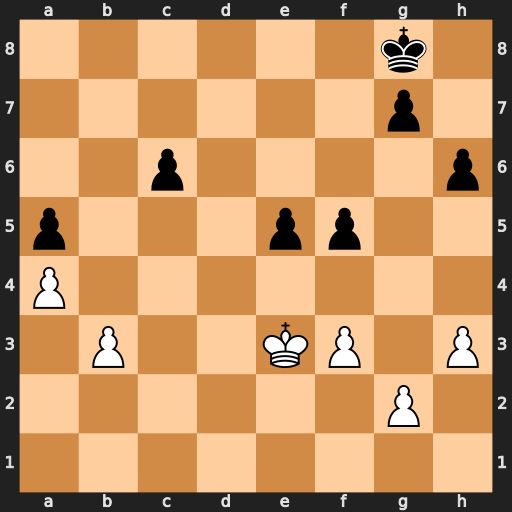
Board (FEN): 6k1/6p1/2p4p/p3pp2/P7/1P2KP1P/6P1/8
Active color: w
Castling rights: -
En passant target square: -
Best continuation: b4 axb4 Kd3 Kf7 a5